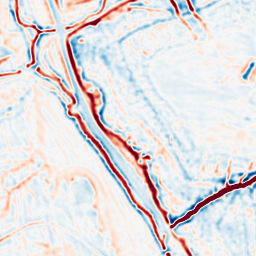
Category: multiscale
Decomposition family: log
Decomposition parameters: sigma: 2
Upsampling method: fft_zeropad
Upsampling parameters: scale: 4
Upsampling scale: 4